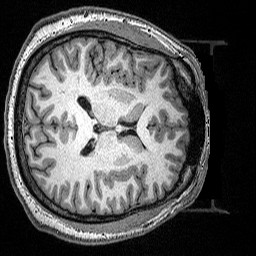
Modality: T1w
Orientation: axial
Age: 22
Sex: male
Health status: ill
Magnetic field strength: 3 T
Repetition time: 2.53 s
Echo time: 0.00331 s